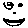
Label: smiley face